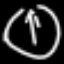
Label: clock